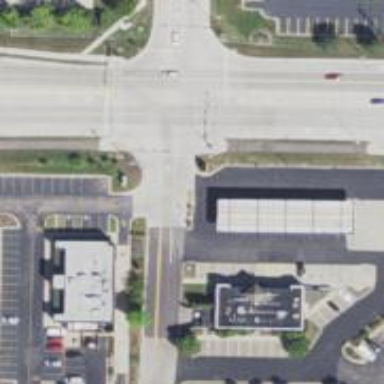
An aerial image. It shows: Crossing on the road.